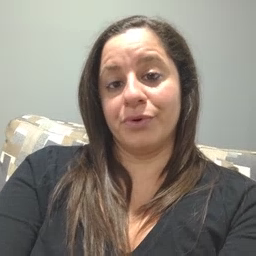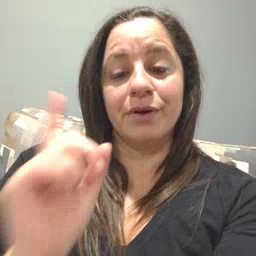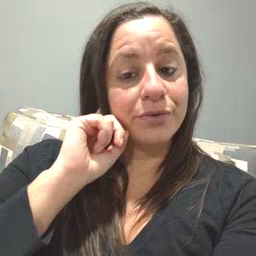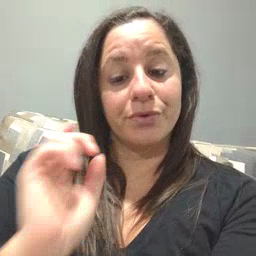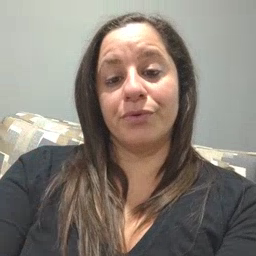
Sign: ear